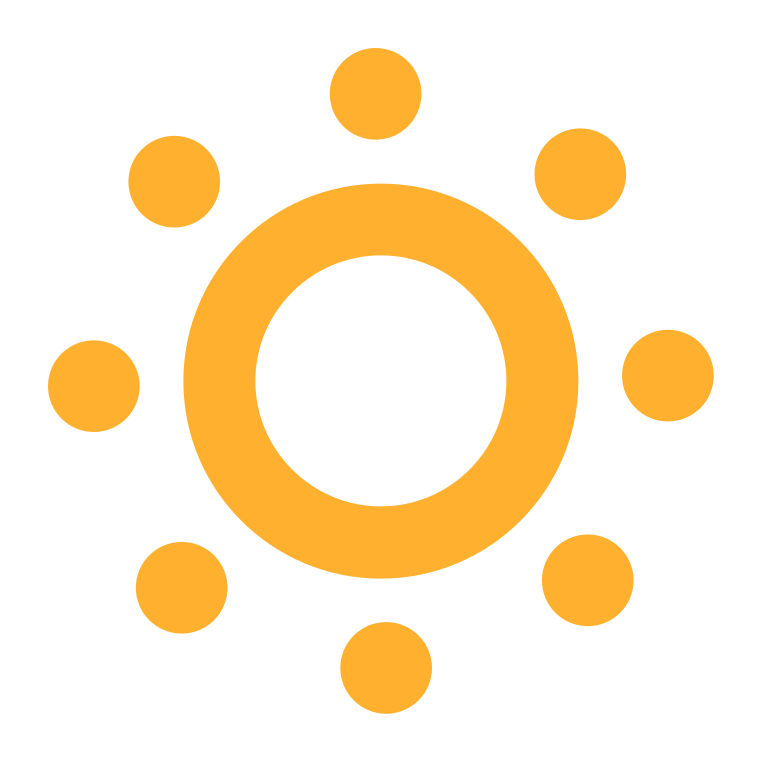
dim button flat